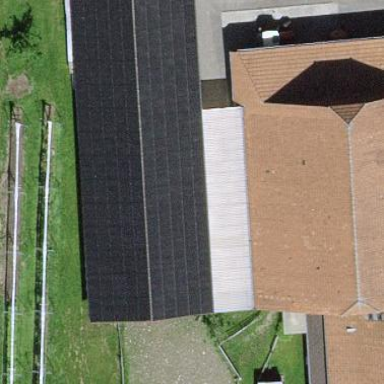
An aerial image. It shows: Shed building.